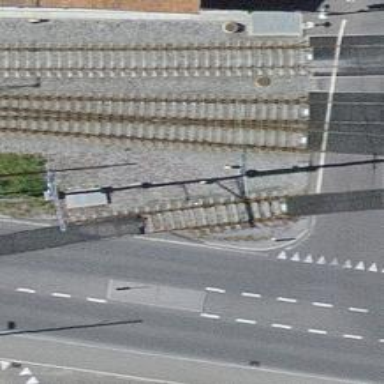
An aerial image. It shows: Single-track electrified railway with contact line.